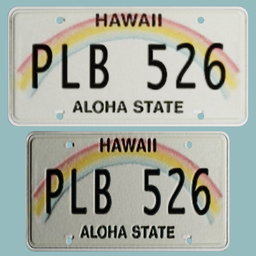
Label: mechanical